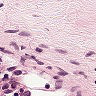
Metastatic tissue present: no